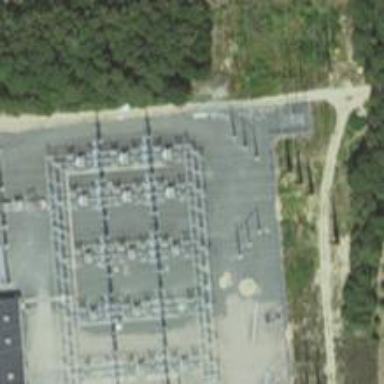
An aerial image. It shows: Switch used for power control.